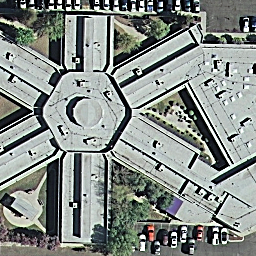
Label: buildings